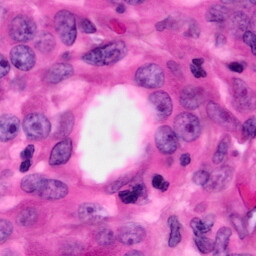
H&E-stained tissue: Pancreatic